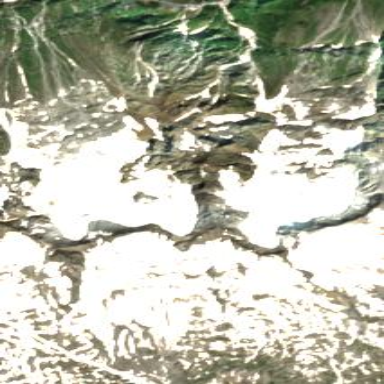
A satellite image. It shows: Majestic glacier in the distance.